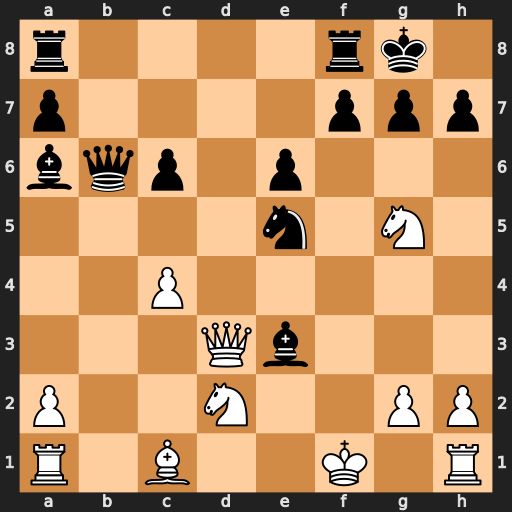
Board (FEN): r4rk1/p4ppp/bqp1p3/4n1N1/2P5/3Qb3/P2N2PP/R1B2K1R
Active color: w
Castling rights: -
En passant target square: -
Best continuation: Qxh7#